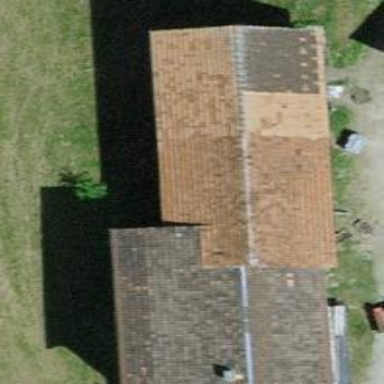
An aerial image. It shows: Barn.